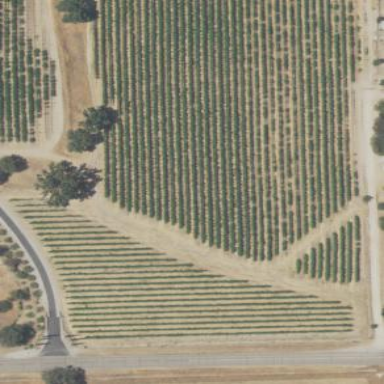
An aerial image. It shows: Vineyard where grapes are grown.